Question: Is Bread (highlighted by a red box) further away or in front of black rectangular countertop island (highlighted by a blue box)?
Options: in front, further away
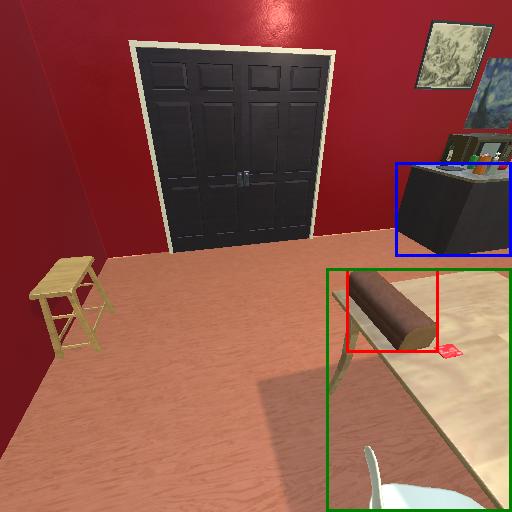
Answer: in front